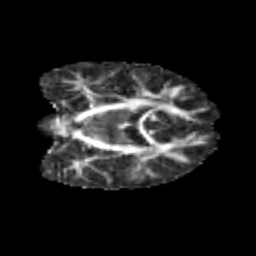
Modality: FA
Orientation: coronal
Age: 10
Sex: male
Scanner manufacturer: siemens
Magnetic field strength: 3 T
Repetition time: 3.8 s
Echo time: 0.07 s